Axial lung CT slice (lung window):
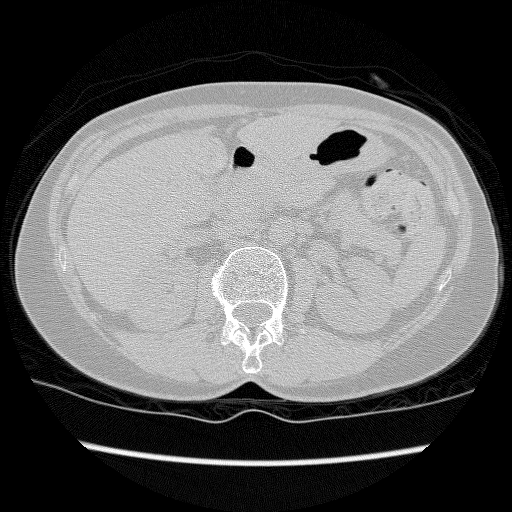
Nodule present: no